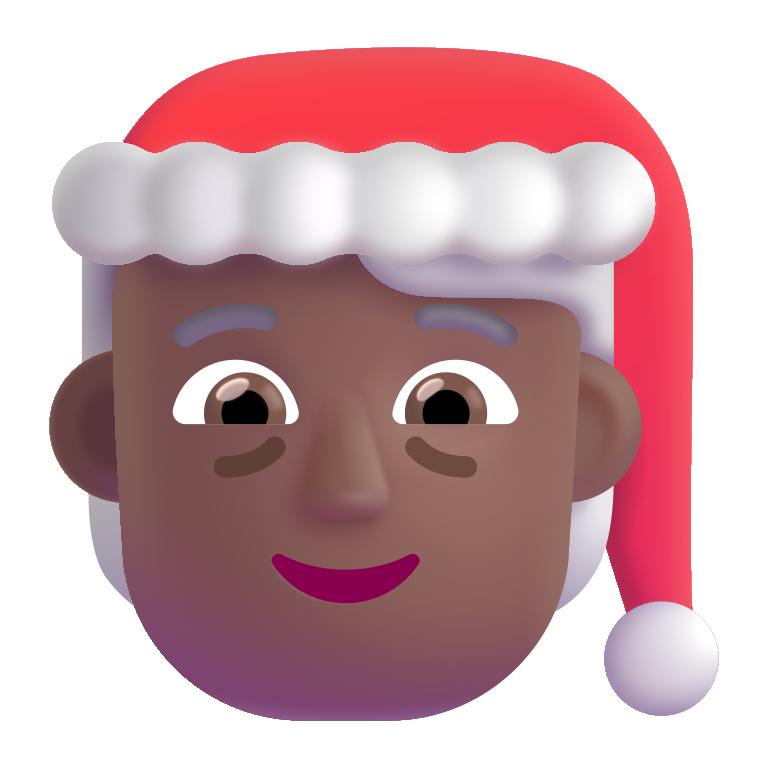
mx claus color  dark